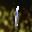
Label: 1